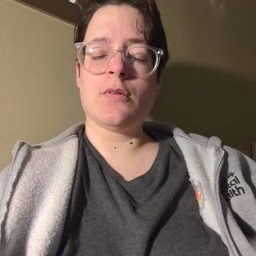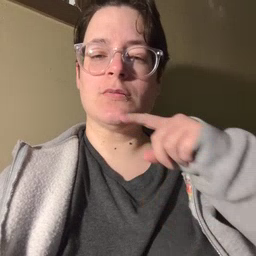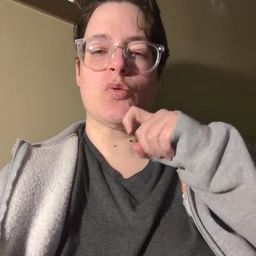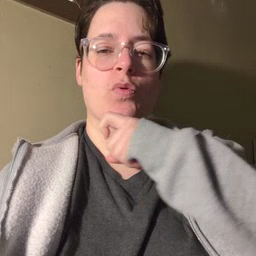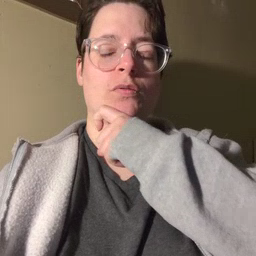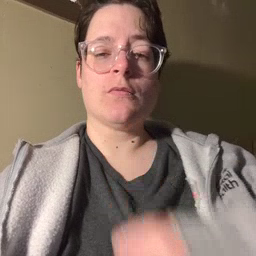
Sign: cereal